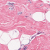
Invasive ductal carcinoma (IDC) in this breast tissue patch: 0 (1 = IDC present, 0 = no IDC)